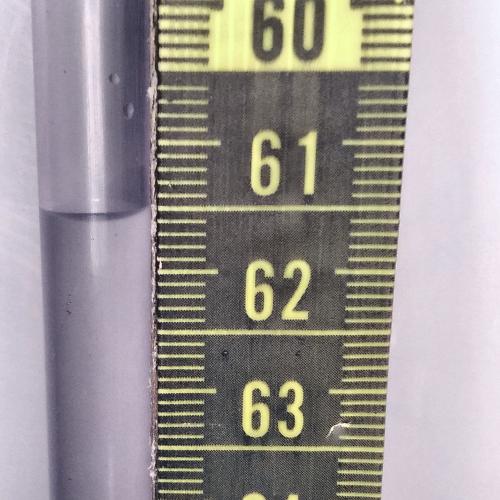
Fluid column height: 61.6 cm